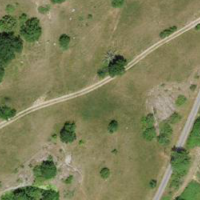
EUNIS habitat code: 40
Species observed at this site:
Emberiza citrinella
Clinopodium menthifolium
Vincetoxicum hirundinaria
Clematis vitalba
Orchis anthropophora
Euphorbia cyparissias
Dioscorea communis
Berberis vulgaris
Dendrocoptes medius
Euonymus europaeus
Lullula arborea
Artemisia vulgaris
Andrena hattorfiana
Daucus carota
Saxicola rubicola